Question: I tried importing a plugin as a source project in my workspace. Now I am getting a package does not exist in this plugin error in the Manifest.mf file. But the packages do exist in the source folder of the same plugin. What could be the issue? I tried googling but I could find only these kind of errors when the package is coming from a different eclipse project. Pls give me some light on this

<URL>
'''
Manifest-Version: 1.0
Bundle-ManifestVersion: 2
Bundle-Name: xyz Plug-in 2.1.0
Bundle-SymbolicName: com.abc.xyz
Bundle-Version: 2.1.0
Bundle-ClassPath: xyz.jar
Bundle-Activator: com.abc.xyz.xyzPlugin
Bundle-Vendor: FHG
Bundle-Localization: plugin
Export-Package: xyz.common,
xyz.common.pattern,
xyz.cursor,
xyz.dm.common,
xyz.dom,
xyz.dom.bootModel,
xyz.dom.exception,
xyz.dom.x,
xyz.errmsg,
xyz.eventHandling,
xyz.mof,
xyz.mof.exception,
xyz.mof.x,
xyz.versioning.extent,
xyz.versioning.versionstore,
com.CH_co.cryptx,
com.CH_co.util,
com.abc.xyz,
com.abc.xyz.uuid,
com.tools,
config,
mdd.delta.model,
mdd.diffmerge,
mdd.diffmerge.event,
mdd.model,
transactionHandling,
uuidGenerator
Eclipse-AutoStart: true
Require-Bundle: org.eclipse.core.runtime,
com.abc.mdd.common
'''
This is the manifest.mf file
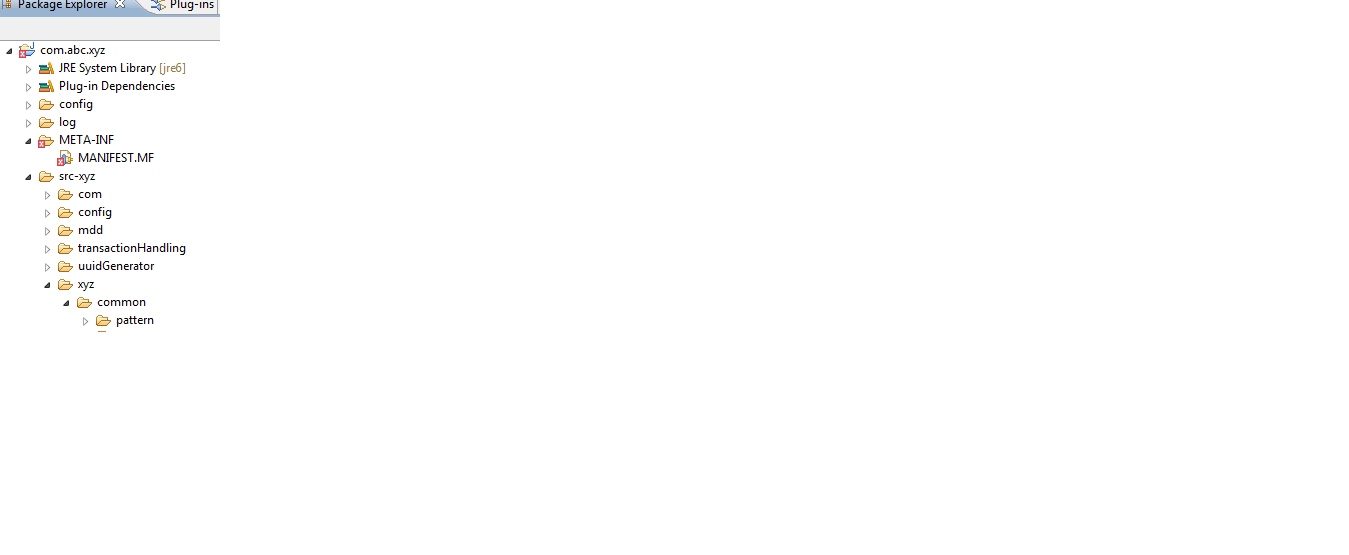
Answer: The answer I found was a bit strange and I am unable to find the logic behind it. I deleted the errors in the Problems view and restarted the eclipse in clean mode. It started working. Pls let me know what could be the reason behind it